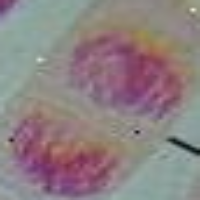
Label: telophase